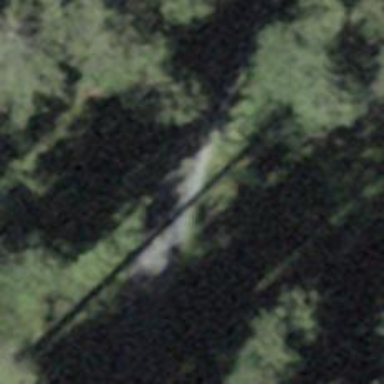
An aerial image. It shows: Gravel track with grade 2 tracktype.